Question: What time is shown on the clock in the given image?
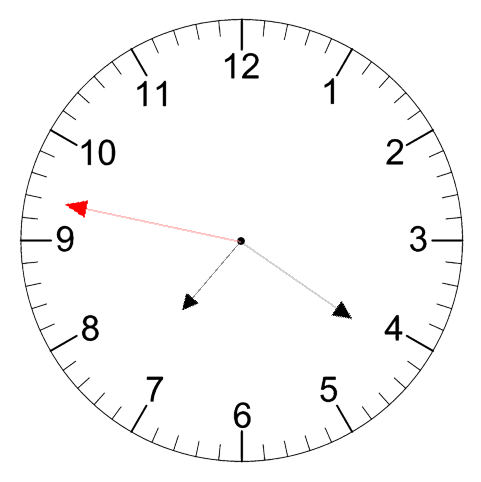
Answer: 07:20:47